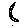
Label: moon